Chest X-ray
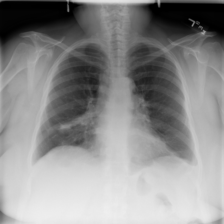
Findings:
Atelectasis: positive
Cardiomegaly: negative
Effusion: negative
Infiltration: negative
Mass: negative
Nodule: negative
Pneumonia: negative
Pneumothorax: negative
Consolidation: negative
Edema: negative
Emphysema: negative
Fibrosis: negative
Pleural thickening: positive
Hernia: negative